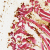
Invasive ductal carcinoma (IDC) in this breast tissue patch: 0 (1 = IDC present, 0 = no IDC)